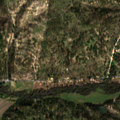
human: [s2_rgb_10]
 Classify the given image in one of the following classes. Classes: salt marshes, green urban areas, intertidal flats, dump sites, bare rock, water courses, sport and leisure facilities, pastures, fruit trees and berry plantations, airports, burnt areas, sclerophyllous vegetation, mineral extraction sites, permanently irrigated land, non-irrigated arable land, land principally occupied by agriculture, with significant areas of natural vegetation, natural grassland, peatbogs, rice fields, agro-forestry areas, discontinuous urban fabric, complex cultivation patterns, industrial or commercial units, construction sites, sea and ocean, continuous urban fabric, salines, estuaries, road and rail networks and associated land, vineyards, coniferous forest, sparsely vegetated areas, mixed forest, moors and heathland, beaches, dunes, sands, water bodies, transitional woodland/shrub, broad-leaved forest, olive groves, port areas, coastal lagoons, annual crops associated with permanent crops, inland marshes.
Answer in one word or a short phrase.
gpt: rice fields, agro-forestry areas, broad-leaved forest